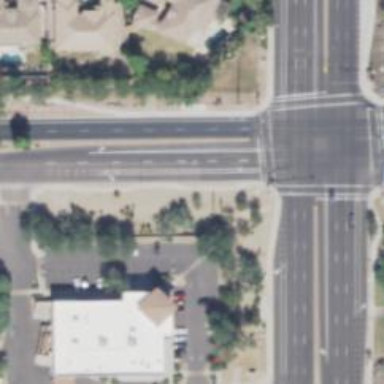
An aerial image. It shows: Solid stop line on the road.